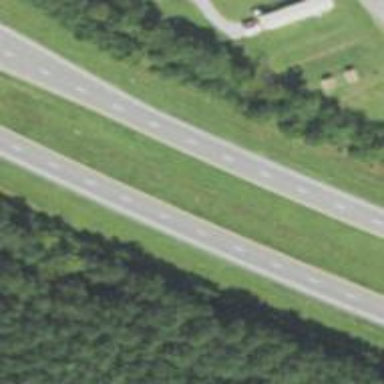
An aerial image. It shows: Trunk highway with expressway features.